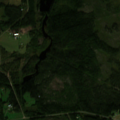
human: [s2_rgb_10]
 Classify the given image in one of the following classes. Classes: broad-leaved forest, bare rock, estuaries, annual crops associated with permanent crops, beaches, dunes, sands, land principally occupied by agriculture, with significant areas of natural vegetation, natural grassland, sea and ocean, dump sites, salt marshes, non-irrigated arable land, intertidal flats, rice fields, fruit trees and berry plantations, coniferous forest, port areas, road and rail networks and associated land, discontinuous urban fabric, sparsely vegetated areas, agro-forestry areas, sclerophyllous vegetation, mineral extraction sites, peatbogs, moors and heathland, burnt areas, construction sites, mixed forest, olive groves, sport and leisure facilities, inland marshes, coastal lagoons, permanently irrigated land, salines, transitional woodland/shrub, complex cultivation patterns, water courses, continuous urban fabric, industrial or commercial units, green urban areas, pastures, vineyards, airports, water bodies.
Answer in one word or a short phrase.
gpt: coniferous forest, transitional woodland/shrub